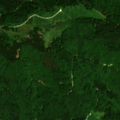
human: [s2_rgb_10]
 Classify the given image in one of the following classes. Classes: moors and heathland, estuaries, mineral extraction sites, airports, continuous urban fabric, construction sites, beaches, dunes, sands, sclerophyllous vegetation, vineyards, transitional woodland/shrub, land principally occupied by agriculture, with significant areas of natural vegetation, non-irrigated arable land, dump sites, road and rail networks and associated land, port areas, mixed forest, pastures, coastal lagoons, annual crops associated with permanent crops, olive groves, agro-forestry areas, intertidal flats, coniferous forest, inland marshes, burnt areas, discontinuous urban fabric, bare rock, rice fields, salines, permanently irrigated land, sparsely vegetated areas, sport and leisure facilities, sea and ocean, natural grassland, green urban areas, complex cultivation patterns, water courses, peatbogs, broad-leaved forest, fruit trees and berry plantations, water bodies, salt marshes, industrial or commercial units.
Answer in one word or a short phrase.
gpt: broad-leaved forest, coniferous forest, mixed forest